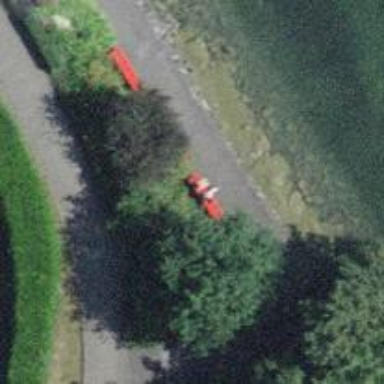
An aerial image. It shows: Red bench.